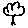
Label: tree